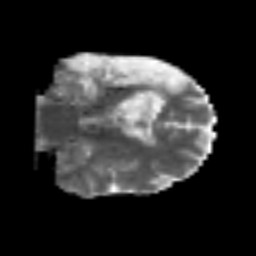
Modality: MD
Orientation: coronal
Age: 50
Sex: male
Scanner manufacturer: siemens
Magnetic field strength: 3 T
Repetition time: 6.1 s
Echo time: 0.101 s